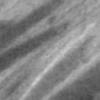
Label: change